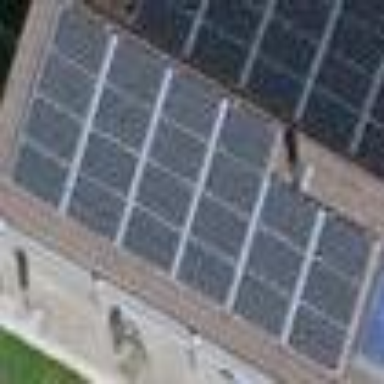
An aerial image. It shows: Small solar photovoltaic panel generator is producing electricity.